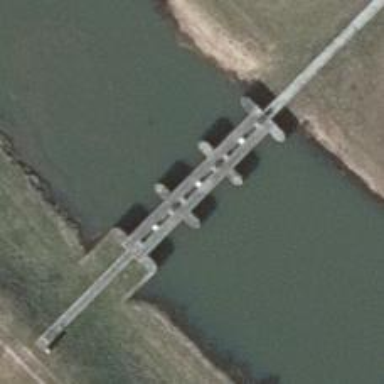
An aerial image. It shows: Weir in waterway.